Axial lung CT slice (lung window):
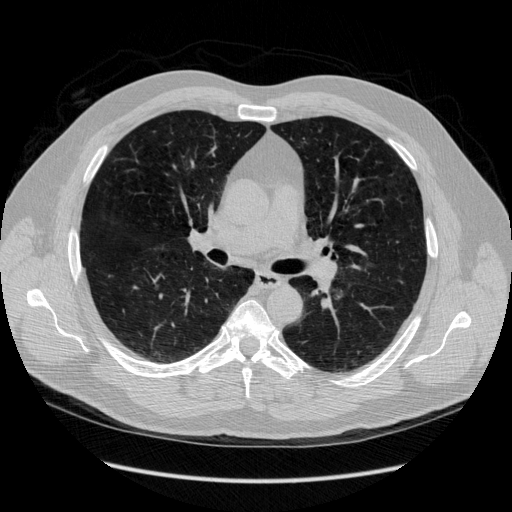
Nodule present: no